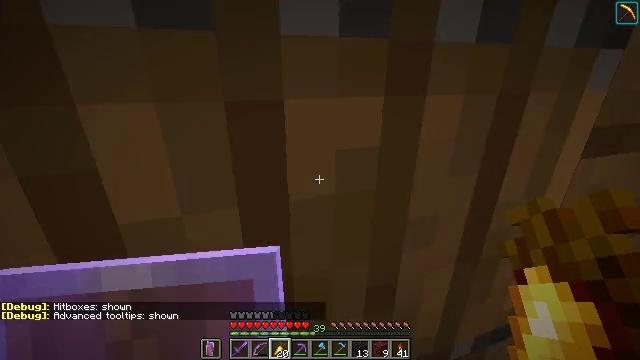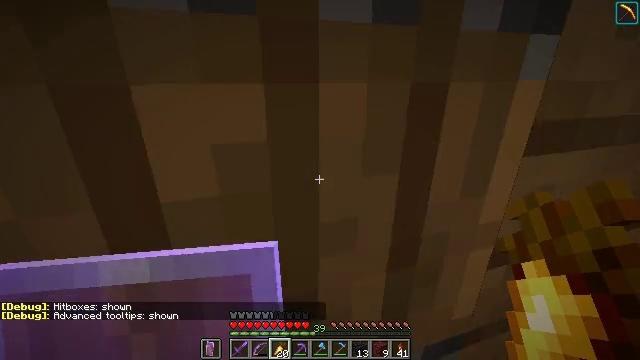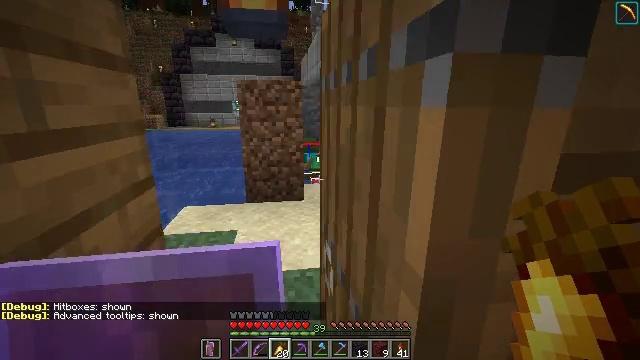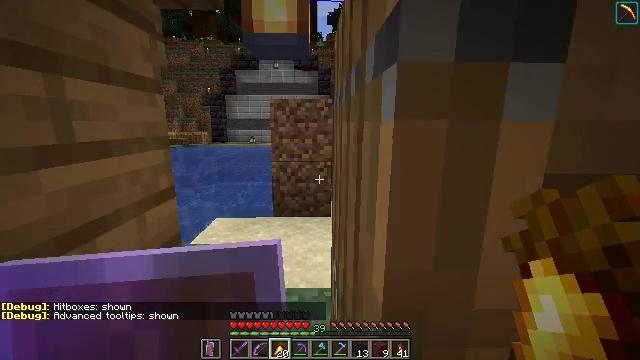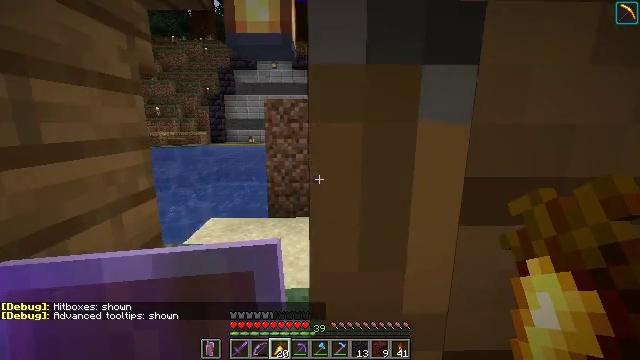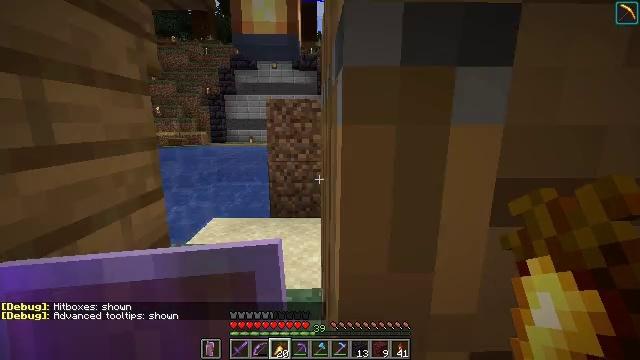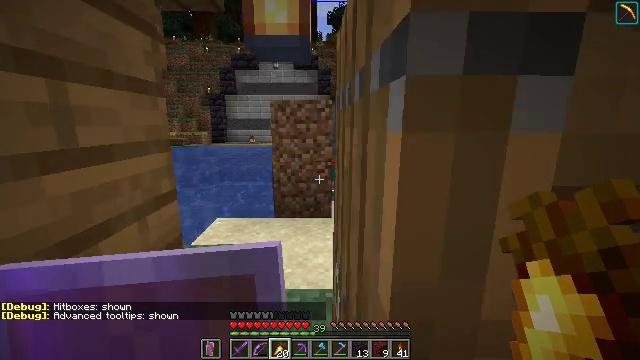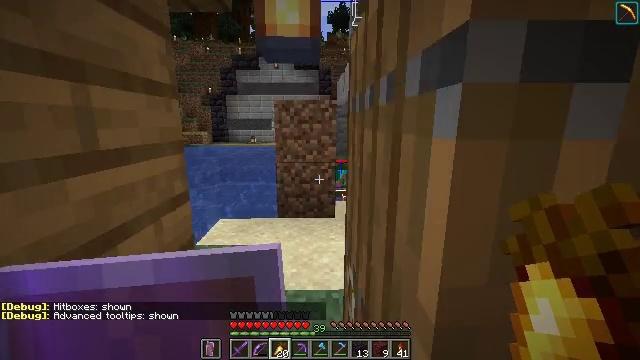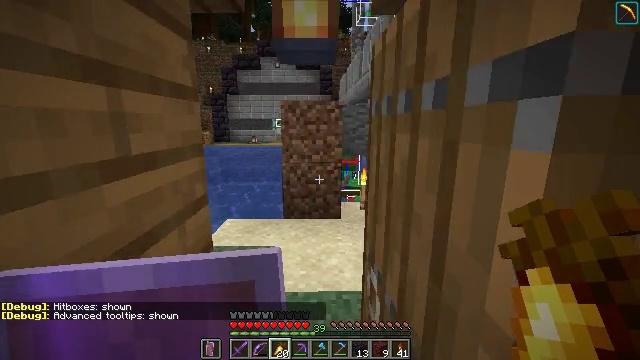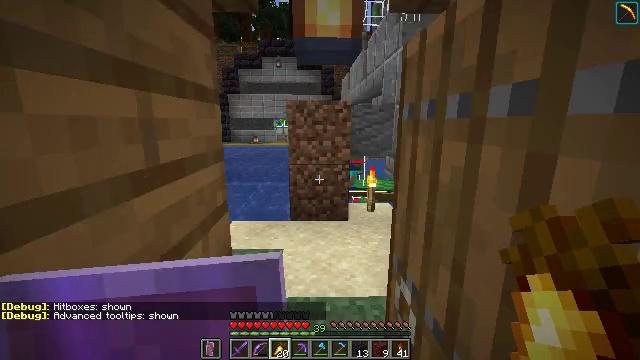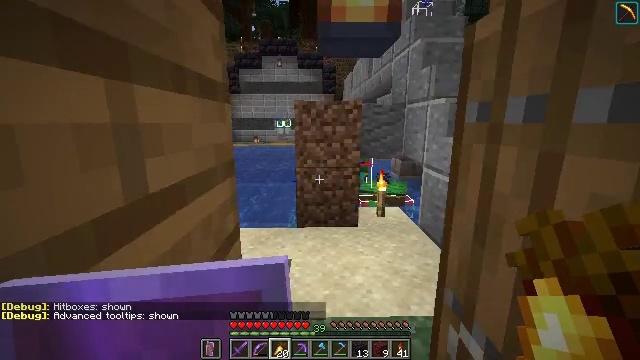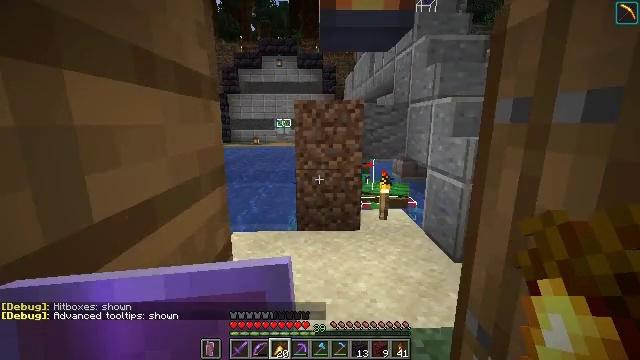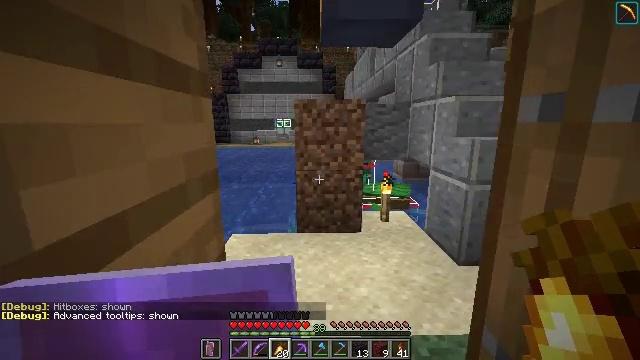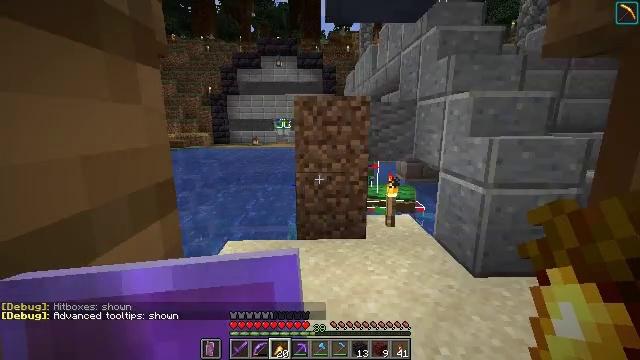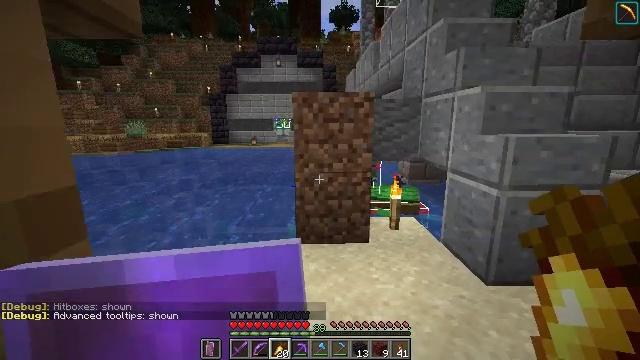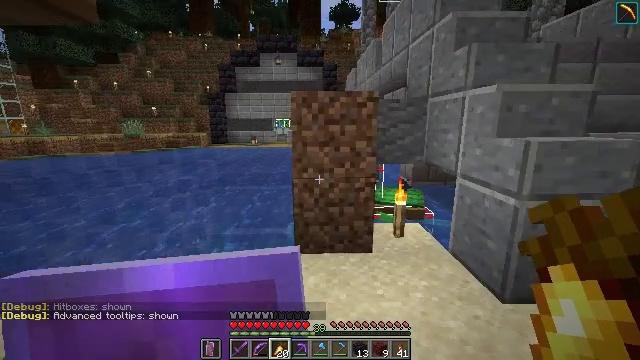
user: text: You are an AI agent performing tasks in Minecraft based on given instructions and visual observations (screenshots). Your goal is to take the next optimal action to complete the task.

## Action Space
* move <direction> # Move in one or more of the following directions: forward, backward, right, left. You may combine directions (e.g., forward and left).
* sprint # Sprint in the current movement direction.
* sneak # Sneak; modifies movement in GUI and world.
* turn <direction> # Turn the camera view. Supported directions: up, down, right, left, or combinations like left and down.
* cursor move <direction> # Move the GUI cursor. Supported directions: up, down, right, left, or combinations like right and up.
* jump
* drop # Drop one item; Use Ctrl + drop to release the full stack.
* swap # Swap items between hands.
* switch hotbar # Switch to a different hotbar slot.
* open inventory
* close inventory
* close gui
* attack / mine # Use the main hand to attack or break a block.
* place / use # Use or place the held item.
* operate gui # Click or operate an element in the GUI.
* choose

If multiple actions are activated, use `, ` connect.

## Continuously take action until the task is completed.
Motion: motion action
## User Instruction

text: Harvest nether wart blocks for resources.
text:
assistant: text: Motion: move forward and move right
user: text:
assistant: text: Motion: move forward and move right, turn left and up
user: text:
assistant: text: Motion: move forward, turn left and up
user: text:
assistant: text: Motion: move forward
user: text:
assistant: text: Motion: move forward and move left
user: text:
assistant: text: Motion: move forward and move left
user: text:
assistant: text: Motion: move forward and move left
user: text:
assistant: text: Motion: move forward and move left
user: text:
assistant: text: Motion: move forward and move left
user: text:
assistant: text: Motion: move forward
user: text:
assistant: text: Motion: move forward
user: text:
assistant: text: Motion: move forward
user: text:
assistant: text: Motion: move forward
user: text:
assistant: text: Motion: move forward
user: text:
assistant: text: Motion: move forward
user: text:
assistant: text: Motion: move forward
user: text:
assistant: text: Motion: move forward
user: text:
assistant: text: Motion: move forward, turn right and up
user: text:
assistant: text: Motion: move forward, sprint, turn right and up
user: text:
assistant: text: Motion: move forward, sprint, turn right and up
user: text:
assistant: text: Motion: move forward, sprint, turn right and up
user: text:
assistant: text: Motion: move forward, sprint
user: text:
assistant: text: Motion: move forward, sprint
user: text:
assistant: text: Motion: move forward, sprint
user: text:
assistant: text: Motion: move forward, sprint
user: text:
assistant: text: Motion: move forward, sprint
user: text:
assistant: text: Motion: move forward, sprint
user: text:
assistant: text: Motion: move forward, sprint
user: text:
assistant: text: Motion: move forward, sprint, turn right and down
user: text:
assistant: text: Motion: move forward, sprint, turn right and down